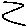
Label: zigzag